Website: bh-photo
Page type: address-validator
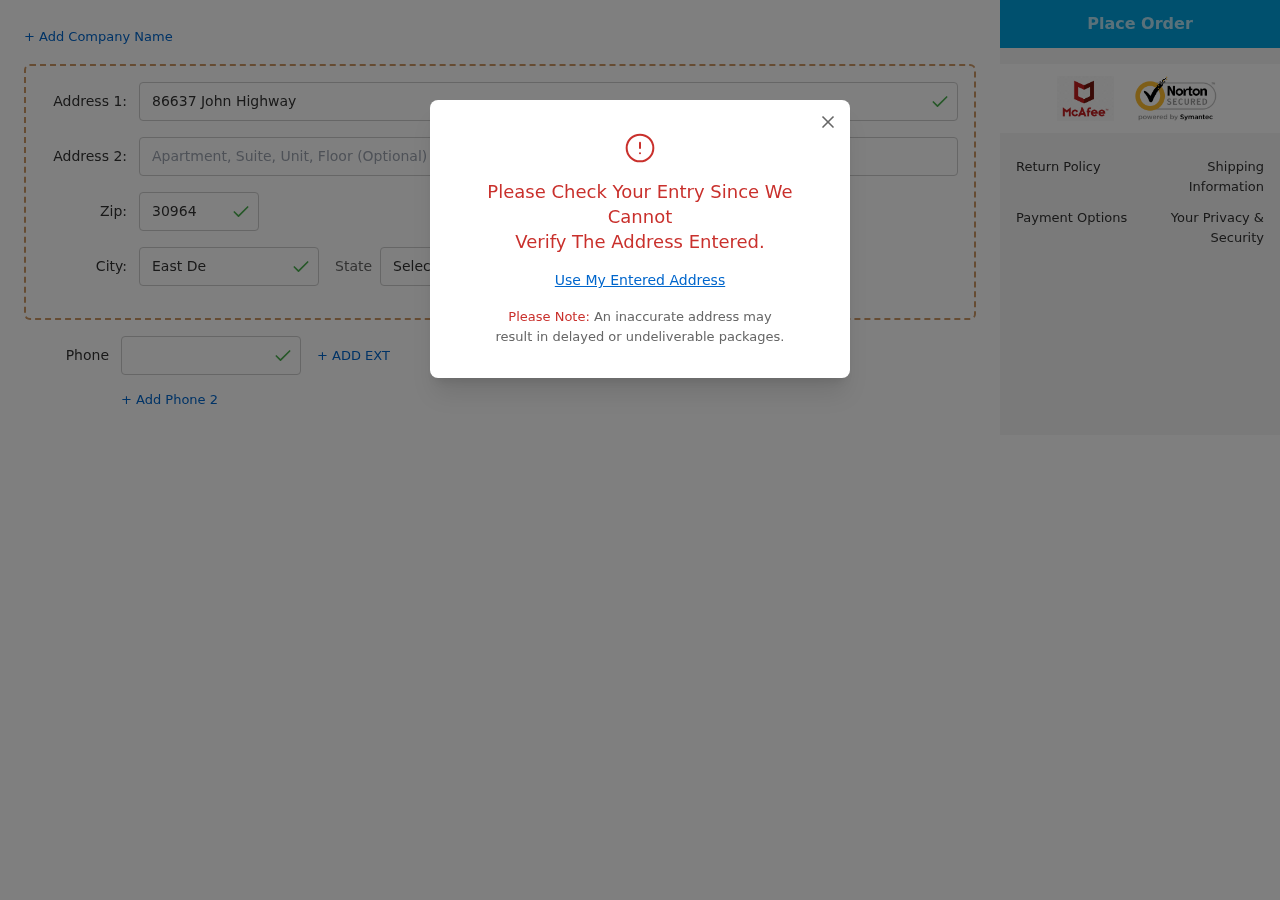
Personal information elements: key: PII_CITY
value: East Deniseville
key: PII_PHONE
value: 4746138620
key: PII_POSTCODE
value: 30964
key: PII_STATE_ABBR
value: ID
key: PII_STREET
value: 86637 John Highway